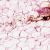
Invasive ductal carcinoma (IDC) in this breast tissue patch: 0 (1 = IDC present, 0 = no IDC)